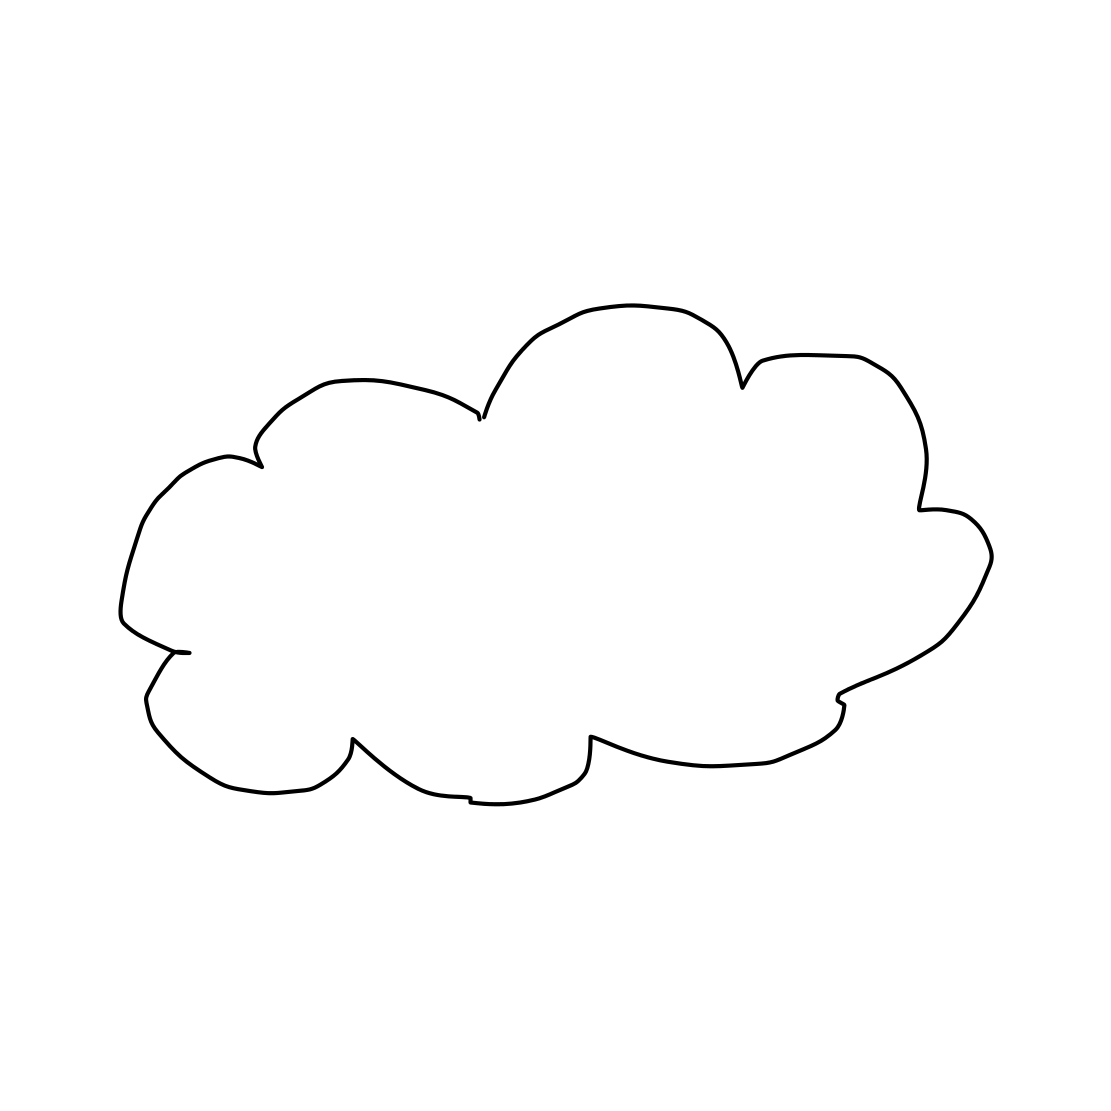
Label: cloud